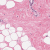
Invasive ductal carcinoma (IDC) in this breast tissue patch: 0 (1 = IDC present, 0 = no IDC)